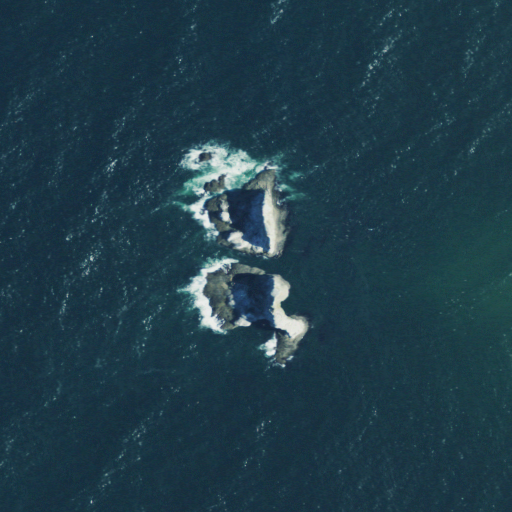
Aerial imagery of island in Oregon named Twin Rocks containing only open water